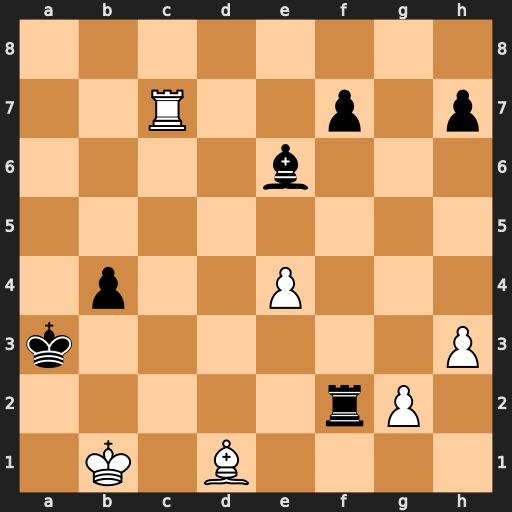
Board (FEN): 8/2R2p1p/4b3/8/1p2P3/k6P/5rP1/1K1B4
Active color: w
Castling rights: -
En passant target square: -
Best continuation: Ra7#